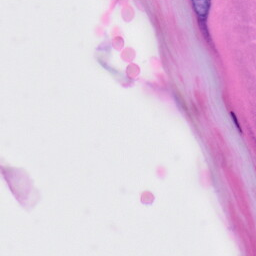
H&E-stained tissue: Skin